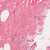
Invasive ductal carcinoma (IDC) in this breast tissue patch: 0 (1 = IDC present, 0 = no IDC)